Question: At each time, any colored ball can be exchanged with the white ball. How many such exchanges are needed at least to make all the red balls arranged in front of the green balls (white ball positions are arbitrary)?
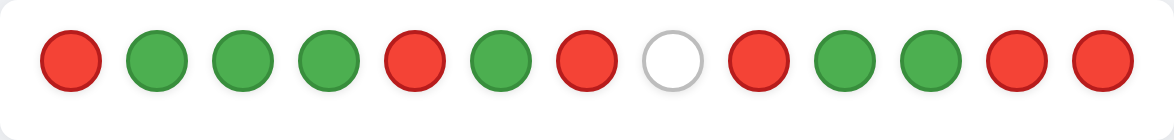
Answer: 7